Field crop: maize
Growth stage: 2
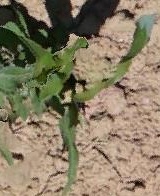
Species: maize